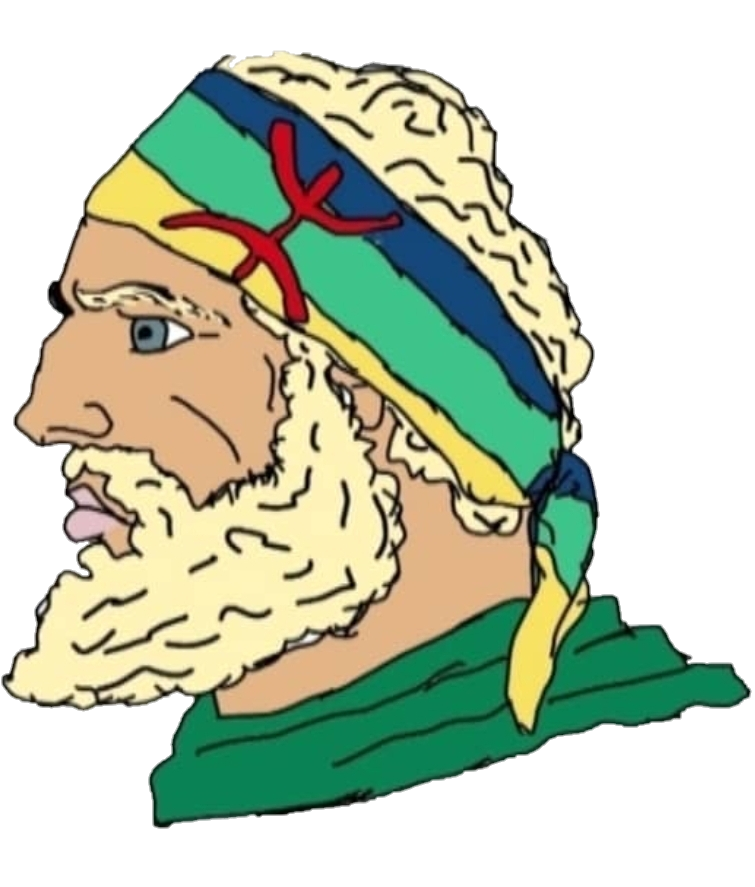
Label: 4_Yes_Chad